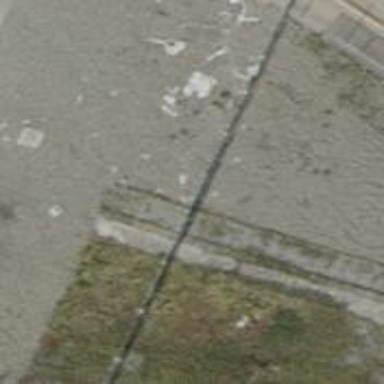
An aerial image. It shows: Disused railway yard with one track.